Field crop: maize
Growth stage: 2
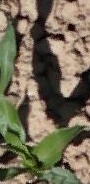
Species: maize